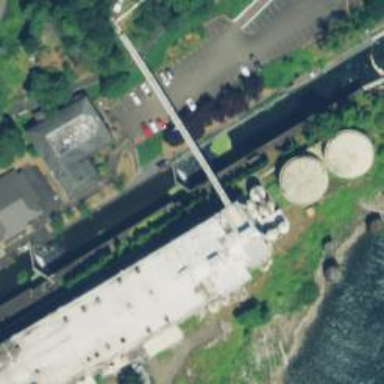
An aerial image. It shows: Lock gate on waterway.